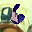
Label: 6